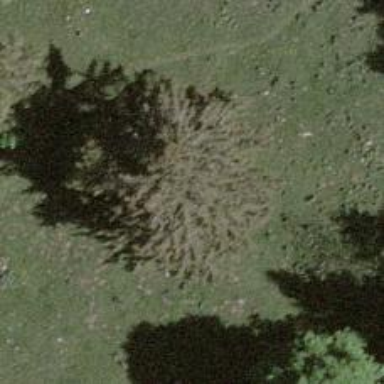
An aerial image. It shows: Single tag "natural: tree."